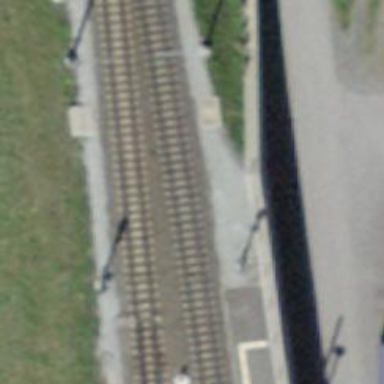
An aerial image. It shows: Railway signal.